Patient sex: M
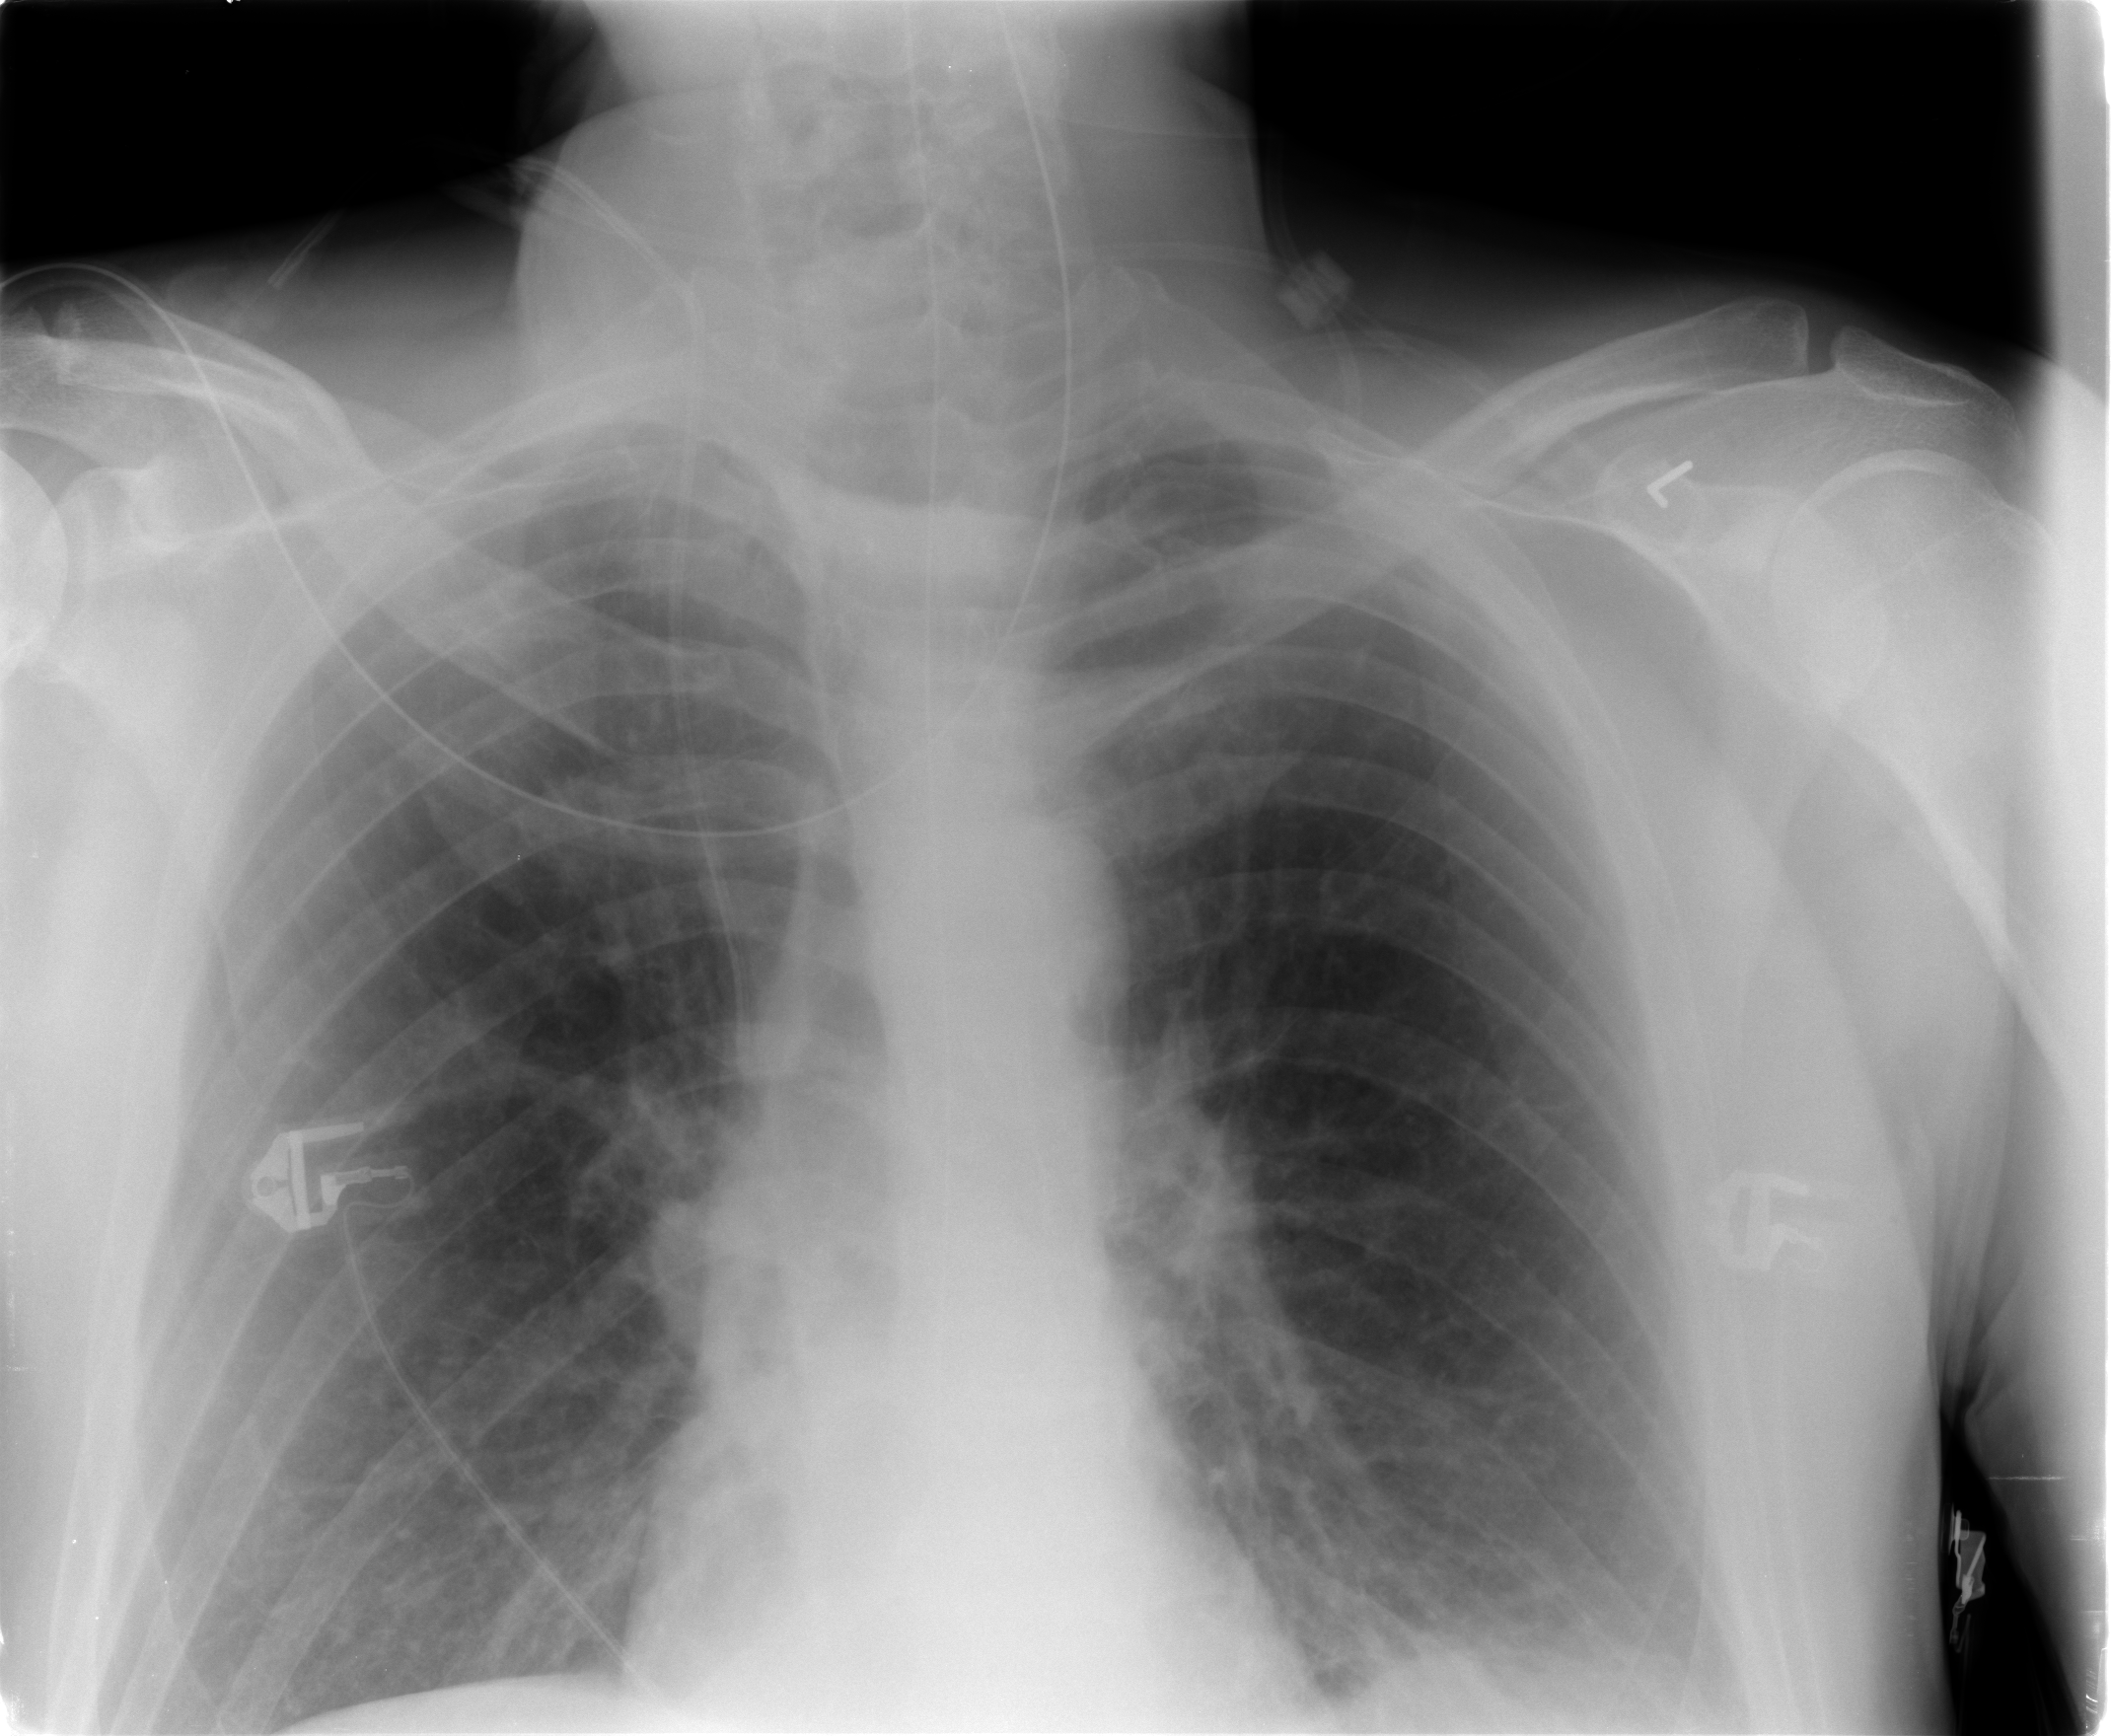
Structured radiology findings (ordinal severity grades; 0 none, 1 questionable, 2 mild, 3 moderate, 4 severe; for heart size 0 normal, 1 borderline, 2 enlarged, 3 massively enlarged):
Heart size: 0
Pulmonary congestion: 0
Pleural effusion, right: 0
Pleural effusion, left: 2
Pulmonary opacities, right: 0
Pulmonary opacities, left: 0
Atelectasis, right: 2
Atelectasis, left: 2